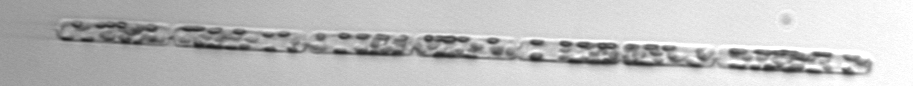
Label: Dactyliosolen_fragilissimus